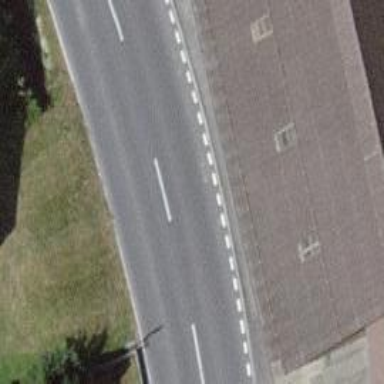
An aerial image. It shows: Tertiary road.